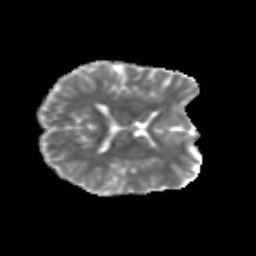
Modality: MD
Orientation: axial
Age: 28
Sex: female
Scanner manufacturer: siemens
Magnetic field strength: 3 T
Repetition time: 3.5 s
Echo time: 0.125 s